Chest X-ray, PA view. Patient: 66 years old, sex M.
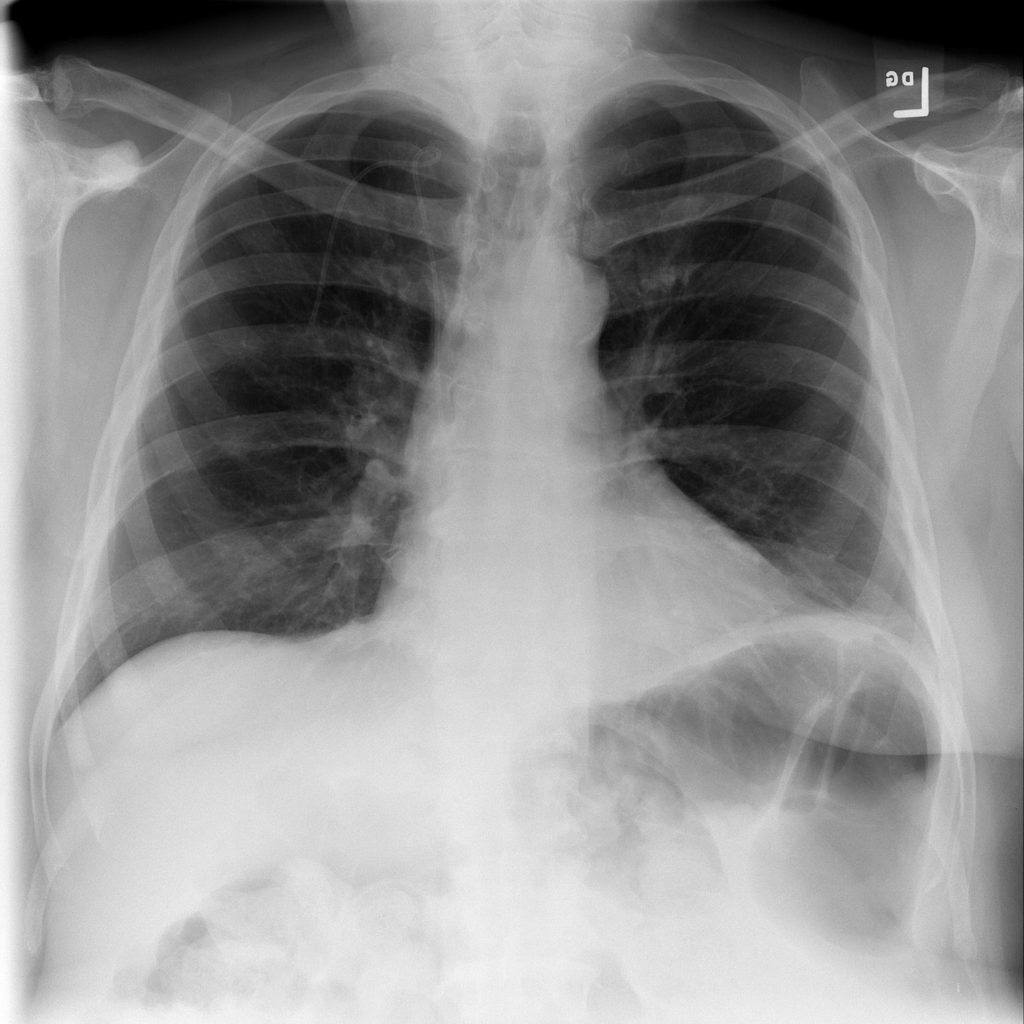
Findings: Atelectasis, Fibrosis